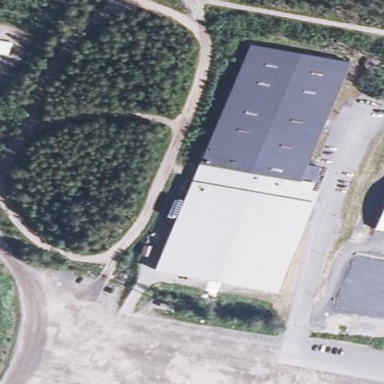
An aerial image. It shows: Sports centre building.